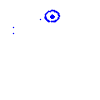
Particle: kaon